Field crop: maize
Growth stage: 2
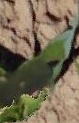
Species: maize